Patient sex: F
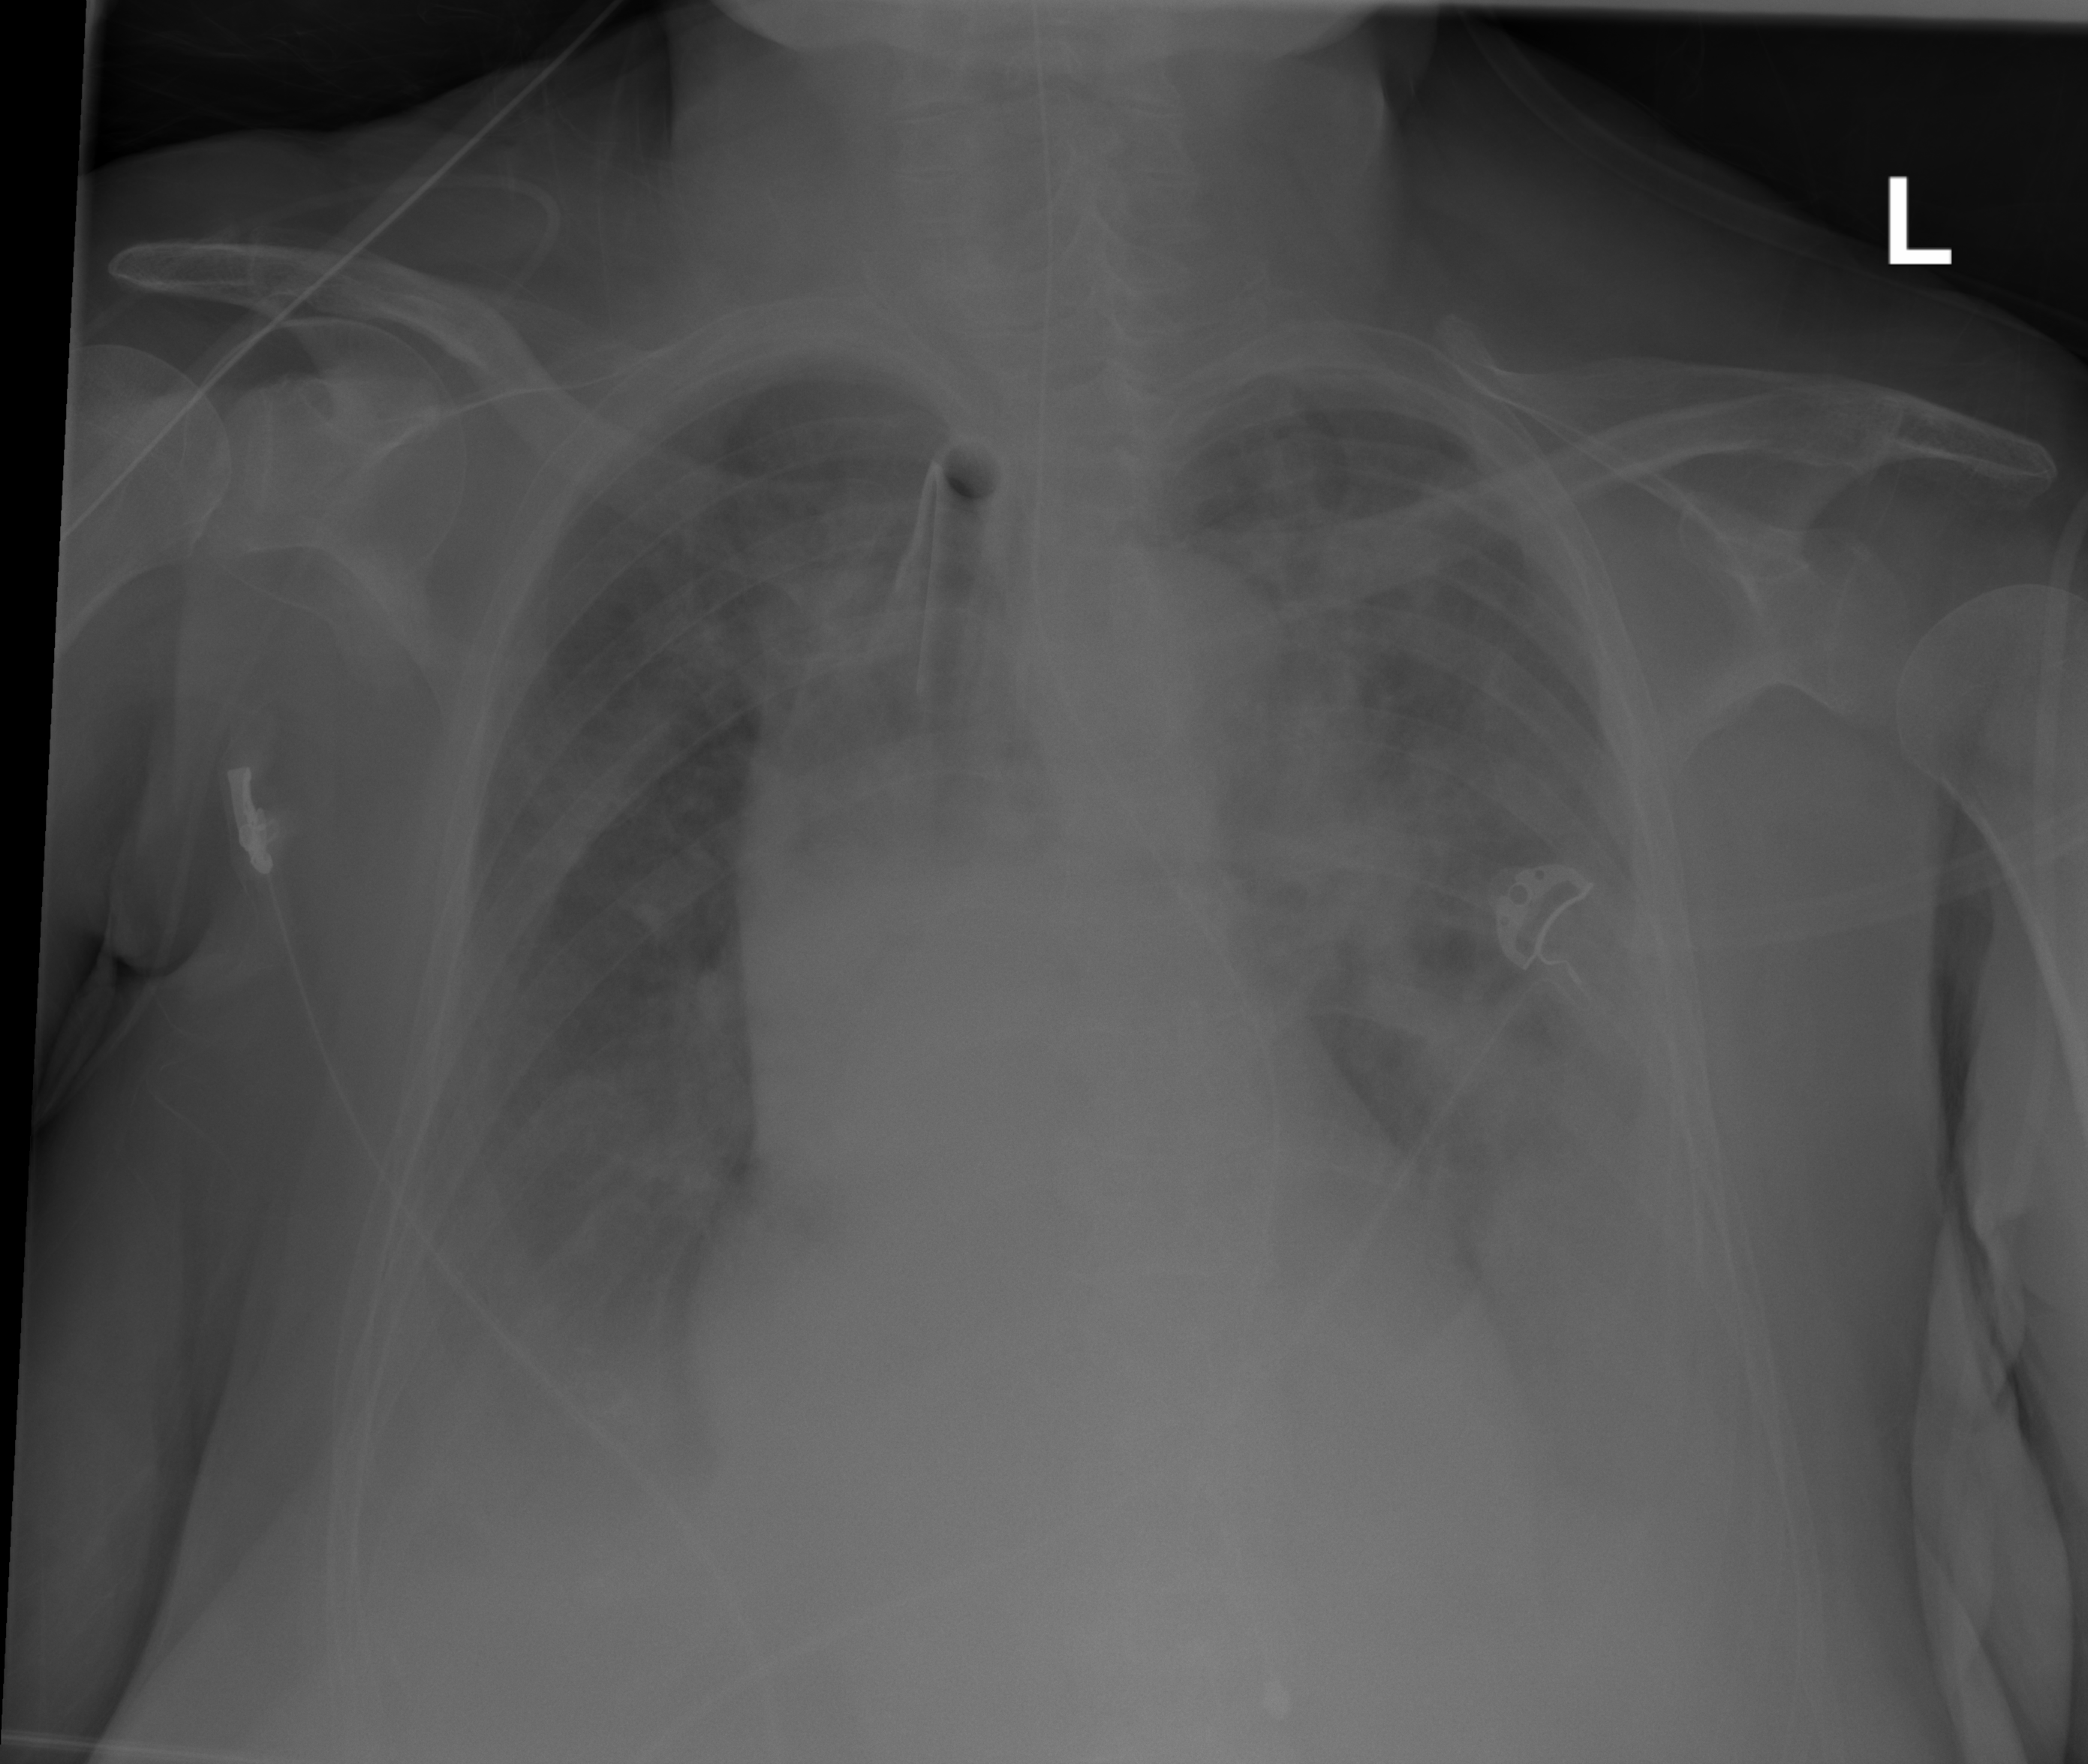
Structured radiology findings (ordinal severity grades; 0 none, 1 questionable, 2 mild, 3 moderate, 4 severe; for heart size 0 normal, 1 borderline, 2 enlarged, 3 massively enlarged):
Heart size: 1
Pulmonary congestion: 2
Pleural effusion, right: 2
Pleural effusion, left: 2
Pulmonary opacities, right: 2
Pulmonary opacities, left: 3
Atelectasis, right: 2
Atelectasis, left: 3